Field crop: maize
Growth stage: 2
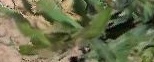
Species: maize